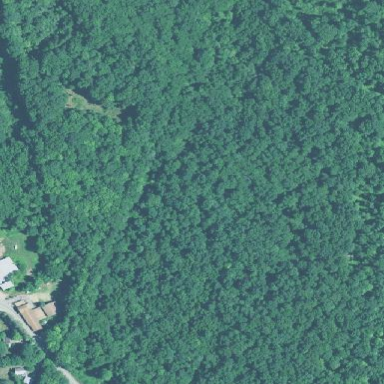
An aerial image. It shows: Beautiful woodland area.